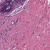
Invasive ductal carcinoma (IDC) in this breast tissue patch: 0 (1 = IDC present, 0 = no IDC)